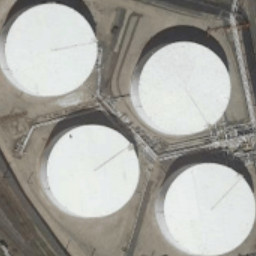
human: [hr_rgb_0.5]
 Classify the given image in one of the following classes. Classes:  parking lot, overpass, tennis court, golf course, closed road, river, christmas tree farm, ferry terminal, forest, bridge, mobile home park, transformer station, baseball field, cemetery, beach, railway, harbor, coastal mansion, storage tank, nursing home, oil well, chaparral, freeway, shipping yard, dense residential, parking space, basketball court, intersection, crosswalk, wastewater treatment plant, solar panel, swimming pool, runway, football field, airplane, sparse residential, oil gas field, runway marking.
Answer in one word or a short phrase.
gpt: storage tank